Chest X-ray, AP view. Patient: 63 years old, sex F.
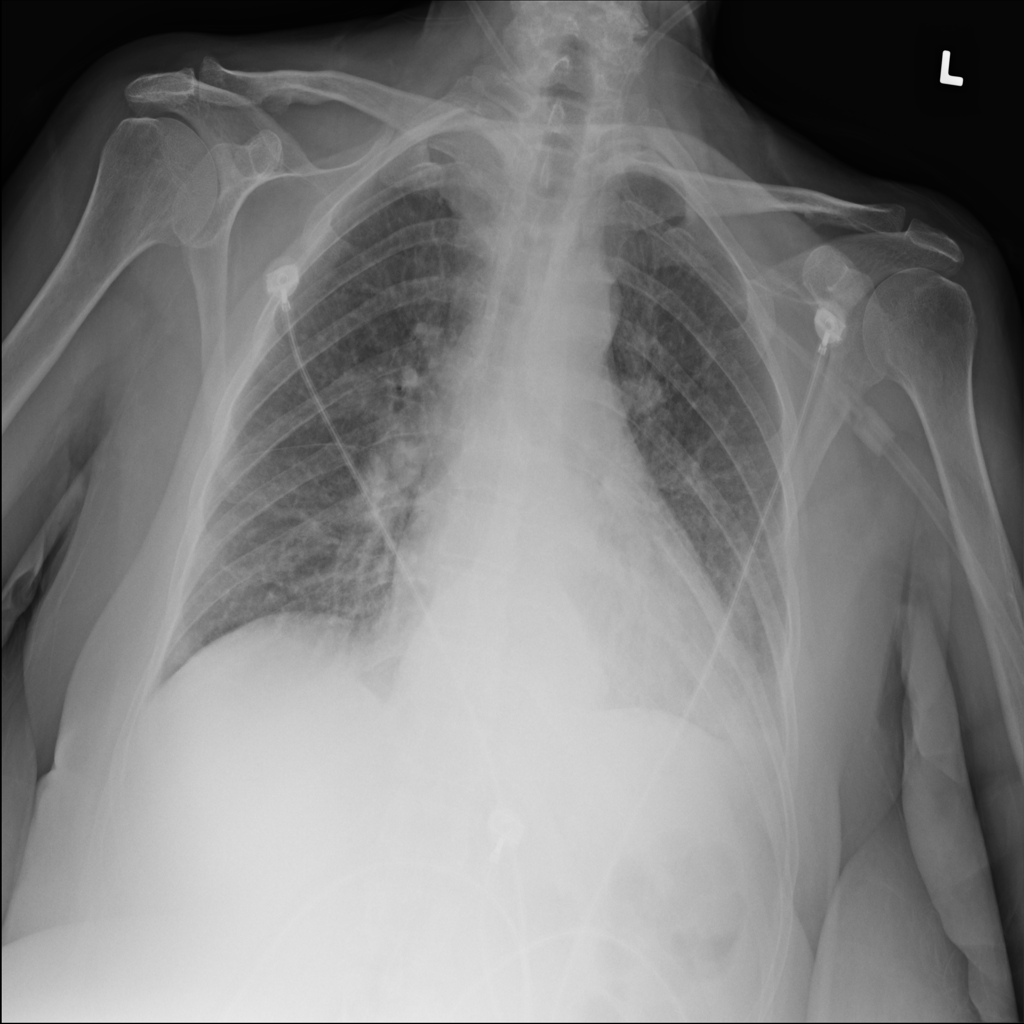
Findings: Atelectasis, Edema, Effusion, Hernia, Infiltration